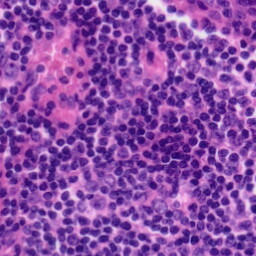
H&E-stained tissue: Tonsil